Question: here is my code in html to generate marker and infowindow(with ruby on rails)
'''
var marker=[]
function initMap() {
var latLng1 = new google.maps.LatLng(1.352083, 103.819836);
var myOptions = {
zoom: 12,
center: latLng1,
mapTypeId: google.maps.MapTypeId.ROADMAP
}
map = new google.maps.Map(document.getElementById('map_canvas'), myOptions);
for(i=0;i<gon.astatic.length;i++){
var latLng = new google.maps.LatLng(gon.astatic[i][1], gon.astatic[i][2]);
if(i<2){
marker[i] = new MarkerWithLabel({position: latLng, map: map,icon:"/assets/green_MarkerV.png" ,labelClass: "labels",labelContent: gon.astatic[i][3]});}
else
{
marker[i] = new MarkerWithLabel({position: latLng, map: map,icon:"/assets/green_MarkerN.png" ,labelClass: "labels",labelContent: gon.astatic[i][3]});
}
var iw =new google.maps.InfoWindow({content: 'HI' });
google.maps.event.addListener(marker[i],"mouseover",function(e){iw.open(map,marker[i]);})
}
'''
this gon is just some 'stupid' method I use to pass data from ruby on rails controller to javascript.
for all marker,the infowindow all appear at corner.
But for my another map(which have only one marker with infowindow)it works fine.

What might be my problem?why this infowindow appear in wrong position?Instead of just above the marker?
After half day's trouble shoot,I feel the problem is at
'google.maps.event.addListener(marker[i],"mouseover",function(e){iw.open(map,marker[i]);})'
when the listener calls back,the value inside marker is i ,which is not a actual number,so the marker display at a corner.I feel the problem is can't pass variable into addListener,can only put in actual number.How to solve this?
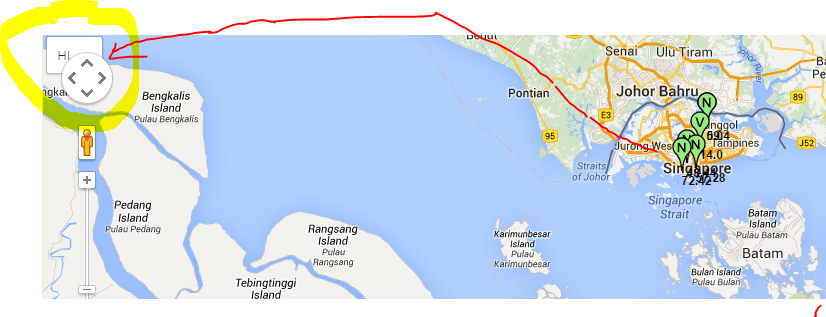
Answer: Each instance of the function declared inside the for loop shares the same closure containing the value 'i', and so all of your addListener calls are essentially calling 'iw.open(map, undefined)' since 'i' will be off the end of the array at the end of the iteration.
See <URL> for more information about closures in JavaScript in general.